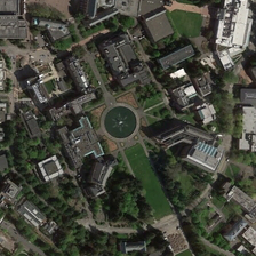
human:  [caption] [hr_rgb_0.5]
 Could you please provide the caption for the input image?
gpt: Lawn and pebbles are in the center of the education building.

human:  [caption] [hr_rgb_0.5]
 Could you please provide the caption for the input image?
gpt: The grass and pebbles are in the middle of the teaching building.

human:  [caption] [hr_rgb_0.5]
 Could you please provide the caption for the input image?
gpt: There is a building in front of the central square, surrounded by dark green trees.

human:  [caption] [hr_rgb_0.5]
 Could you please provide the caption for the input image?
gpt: The building is in front of the central square and surrounded by dark green trees.

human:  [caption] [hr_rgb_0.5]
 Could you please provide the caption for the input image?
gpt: Grass and pebbles are in the middle of the teaching building.